Question: I can not clip a simple sprite. I am using Cocos2d-x 3.1rc0. Here is the code.
'''
local sprite = cc.Sprite:create("red-box.png")
local shape = cc.DrawNode:create()
shape:drawPolygon({cc.p(0, 0), cc.p(0, 100), cc.p(100, 100), cc.p(100, 0), cc.p(0, 0)}, 5, cc.c4b(0, 0, 0, 1), 0, cc.c4b(0, 0, 0, 1))
local clipper = cc.ClippingNode:create(shape)
clipper:setContentSize(sprite:getContentSize())
clipper:setScale(0.25)
clipper:setGlobalZOrder(20)
clipper:setPosition(10, 10)
clipper:setInverted(true)
clipper:addChild(sprite)
gameLayer:addChild(clipper)
'''
This follows the same pattern as used in questions:
- <URL>
Here is an image describing the issue:

I've tried a variety of different combinations such as setting clipper:setAlphaThreshold(0). I even went so far to try and implement this person's code:
- <URL>
By the way, the depthFormat is set to GL_DEPTH24_STENCIL8_OES. So that's not the problem.
Also, why does the drawing of the stencil start in the middle and not the bottom left? I set the anchorPoint of the clipper and shape and could not get it to move. Confused.
Here is my AppController.mm code:
'''
window = [[UIWindow alloc] initWithFrame: [[UIScreen mainScreen] bounds]];
CCEAGLView *eaglView = [CCEAGLView viewWithFrame: [window bounds]
pixelFormat: kEAGLColorFormatRGBA8
depthFormat: GL_DEPTH24_STENCIL8_OES
preserveBackbuffer: NO
sharegroup: nil
multiSampling: NO
numberOfSamples: 0 ];
[eaglView setMultipleTouchEnabled:YES];
// Use RootViewController manage CCEAGLView
viewController = [[RootViewController alloc] initWithNibName:nil bundle:nil];
viewController.wantsFullScreenLayout = YES;
viewController.view = eaglView;
// Set RootViewController to window
if ( [[UIDevice currentDevice].systemVersion floatValue] < 6.0)
{
// warning: addSubView doesn't work on iOS6
[window addSubview: viewController.view];
}
else
{
// use this method on ios6
[window setRootViewController:viewController];
}
[window makeKeyAndVisible];
[[UIApplication sharedApplication] setStatusBarHidden: YES];
// IMPORTANT: Setting the GLView should be done after creating the RootViewController
cocos2d::GLView *glview = cocos2d::GLView::createWithEAGLView(eaglView);
cocos2d::Director::getInstance()->setOpenGLView(glview);
cocos2d::Application::getInstance()->run();
return YES;
'''
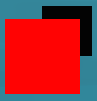
Answer: Here is my solution. I use this code to fill a progress bar.
'''
local size = cc.Director:getInstance():getVisibleSize()
local origin = cc.Director:getInstance():getVisibleOrigin()
local empty = cc.Sprite:createWithSpriteFrame(cc.SpriteFrameCache:getInstance():getSpriteFrame(_frameName))
-- Put the frame of the progress bar completely in view.
local bbox = empty:getBoundingBox()
empty:setPosition(bbox.width/2, bbox.height/2)
-- Background layer of frame (a nice transparent background)
local bg = createSpriteWithOffset(_bgName, bbox)
-- The layer that will fill the progress bar
local fill = createSpriteWithOffset(_fillName, bbox)
-- Text texture displayed over the progress bar
local text = cc.Sprite:createWithSpriteFrame(cc.SpriteFrameCache:getInstance():getSpriteFrame(_textName))
local tbbox = text:getBoundingBox()
text:setPosition(tbbox.width+70+bbox.x, (tbbox.height*0.5)+bbox.y+bbox.height) -- Left adjust on top
-- Stencil (masking layer)
local mask = cc.c4b(0, 0, 0, 1)
-- Number of fill pixels to show.
local fillAmt = bbox.width * percent
local polygon = {cc.p(0, 0), cc.p(0, bbox.height), cc.p(fillAmt, bbox.height), cc.p(fillAmt, 0), cc.p(0, 0)}
local stencil = cc.DrawNode:create()
stencil:drawPolygon(polygon, 5, mask, 0, mask)
local clipper = cc.ClippingNode:create(stencil)
local paper = cc.ClippingNode:create(stencil)
paper:addChild(fill)
paper:addChild(clipper)
local render = cc.RenderTexture:create(bbox.width, bbox.height+(tbbox.height*0.5), cc.TEXTURE2_D_PIXEL_FORMAT_RGB_A8888, gl.DEPTH24_STENCIL8_OES)
render:begin()
render:addChild(bg)
render:addChild(paper)
render:addChild(empty)
render:addChild(text)
bg:visit()
paper:visit()
empty:visit()
text:visit()
render:endToLua()
local sprite = cc.Sprite:createWithTexture(render:getSprite():getTexture())
sprite:setFlippedY(true)
return sprite
'''
Here is a picture of the final result.

The trick is how the stencil is created.
Always keep in mind that your drawing starts at 0,0; which makes sense right? Also, a few pointers; It is better to scale the texture rather than scaling the textures being rendered before you render the image. If you scale your textures down to size before rendering, the quality of the render will be low. Lastly, I find it much easier to render the graphic at 0,0, rather than the positioning the elements to where you want them to be after the render takes place. It makes positioning the final result much easier.